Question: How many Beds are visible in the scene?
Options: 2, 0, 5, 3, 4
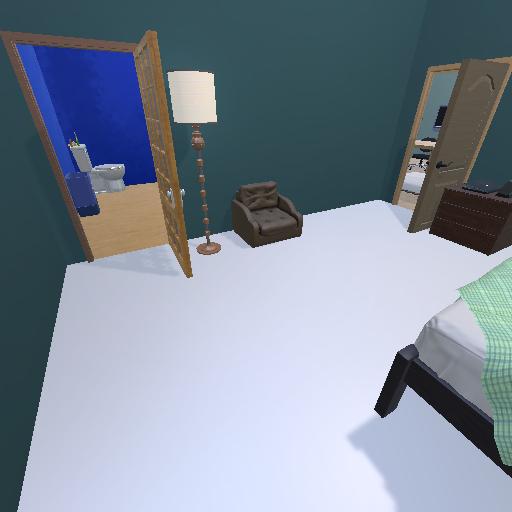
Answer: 2